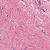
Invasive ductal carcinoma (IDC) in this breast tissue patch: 0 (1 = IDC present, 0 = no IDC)